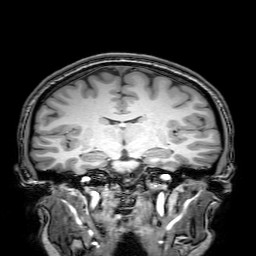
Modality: T1w
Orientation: sagittal
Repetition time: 0.00828 s
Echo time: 0.00388 s